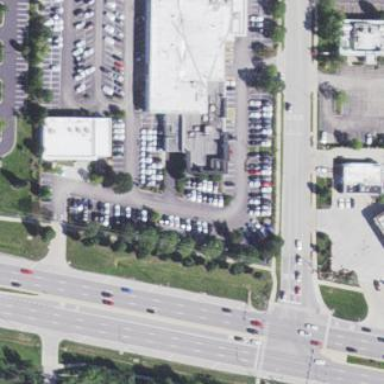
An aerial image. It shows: Commercial building with car shop.